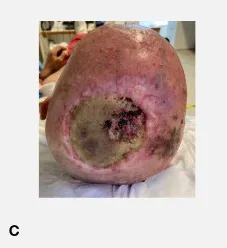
Case 1. Stable disease at C30 of cemiplimab and C10 of sonidegib.
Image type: medical_photograph (other_medical_photograph)